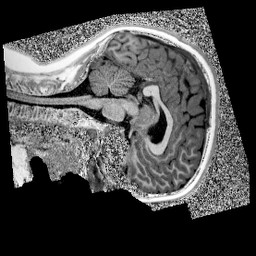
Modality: UNIT1
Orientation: sagittal
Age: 12
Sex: male
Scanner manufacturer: siemens
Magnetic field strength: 3 T
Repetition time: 4 s
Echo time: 0.00299 s